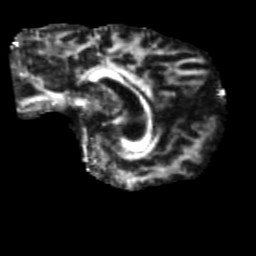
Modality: FA
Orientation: sagittal
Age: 42
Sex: male
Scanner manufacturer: siemens
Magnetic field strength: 3 T
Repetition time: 5.25 s
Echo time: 0.08 s